Question: I used TabStripPlacement="Left" and it made the header in the left side, but I also want them to be in the bottom, How do I do that ?

XAML:
'''
<Grid x:Name="LayoutRoot" Background="White">
<Grid.Resources>
<Style TargetType="Primitives:TabPanel">
<Setter Property="VerticalAlignment" Value="Bottom"/>
</Style>
</Grid.Resources>
<sdk:TabControl TabStripPlacement="Left" x:Name="MainTabControl" VerticalContentAlignment="Stretch" HorizontalAlignment="Stretch">
<sdk:TabControl.Items>
<sdk:TabItem Header="File 1"/>
<sdk:TabItem Header="File 2"/>
<sdk:TabItem Header="File 3"/>
<sdk:TabItem Header="File 4"/>
</sdk:TabControl.Items>
</sdk:TabControl>
</Grid>
'''
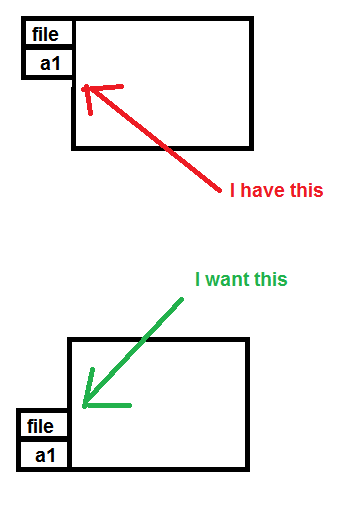
Answer: I solved it by setting VerticalAlignment="Buttom" in the TabControl template style, on the TabPanel object in the left section.